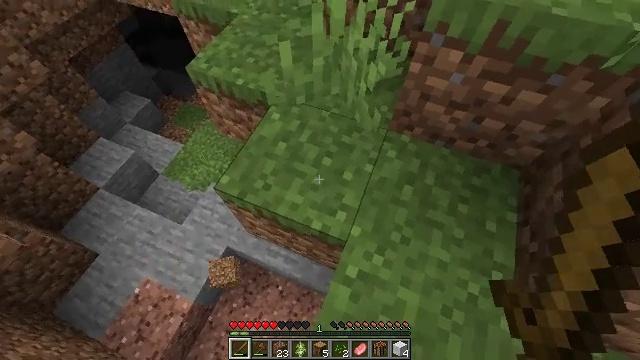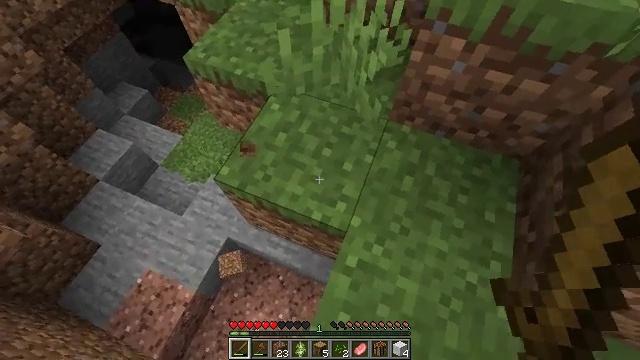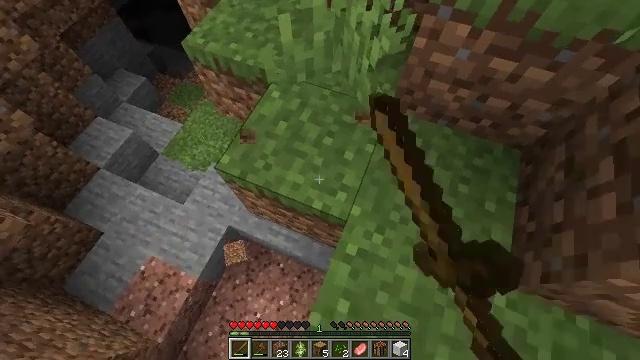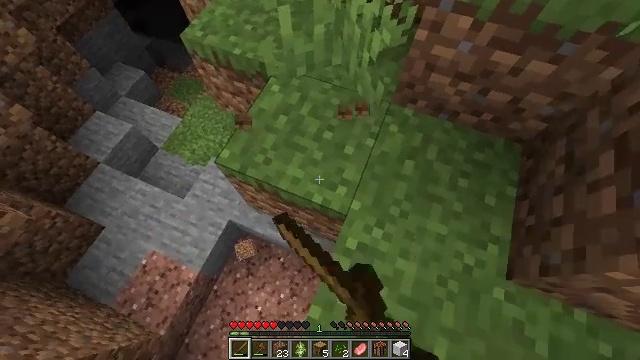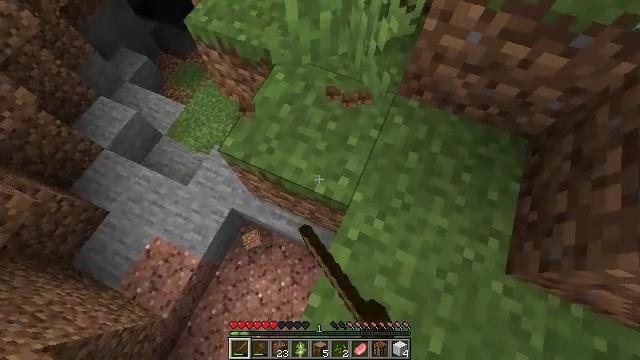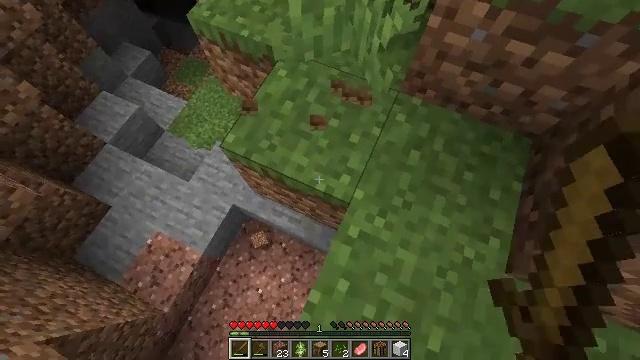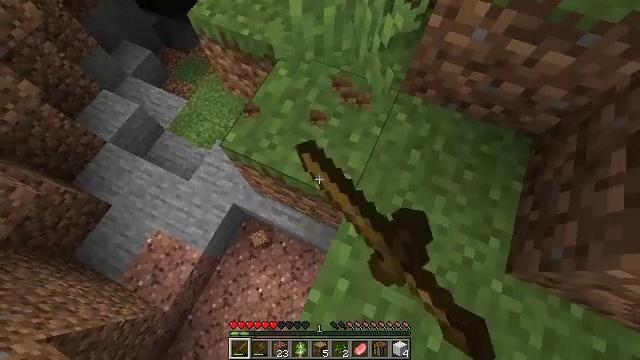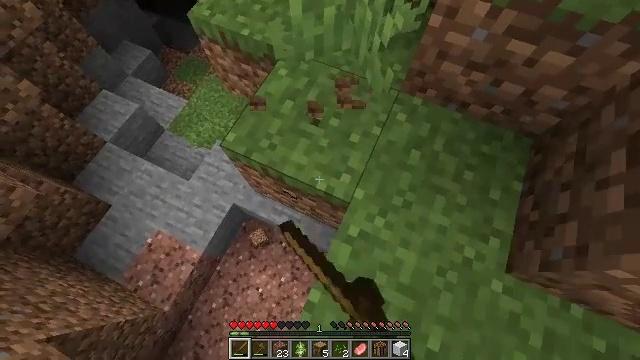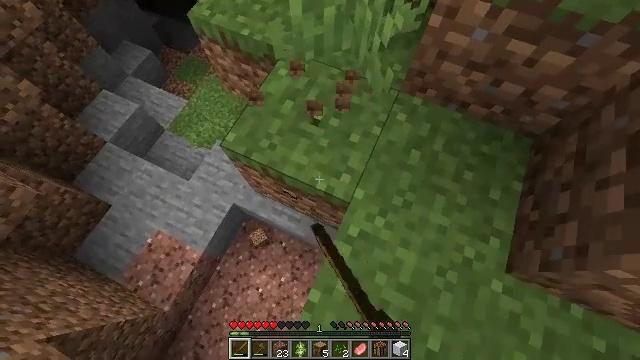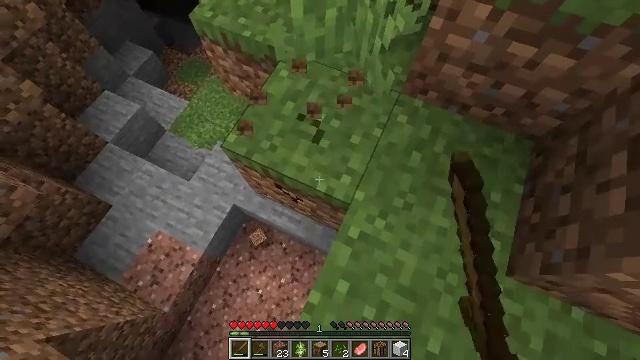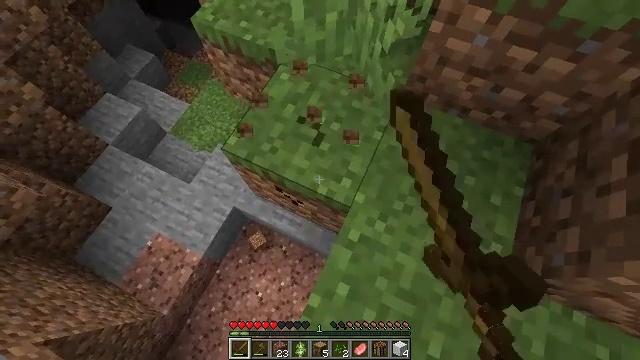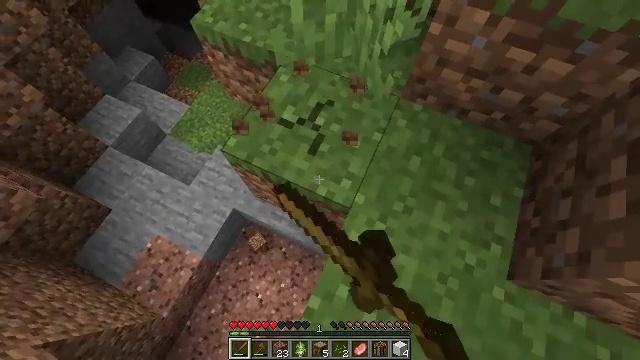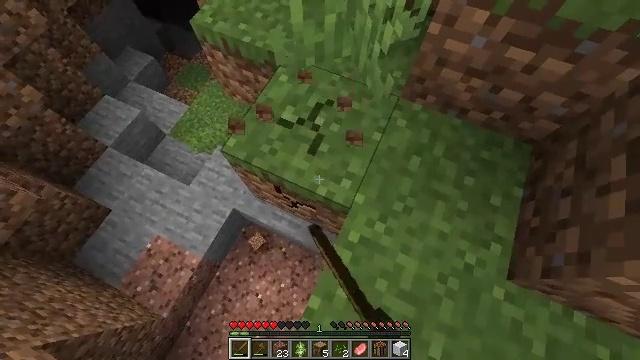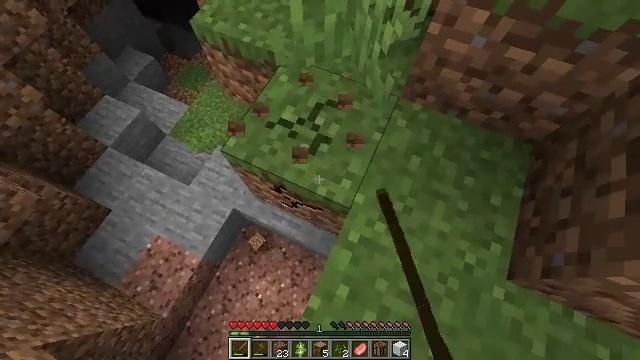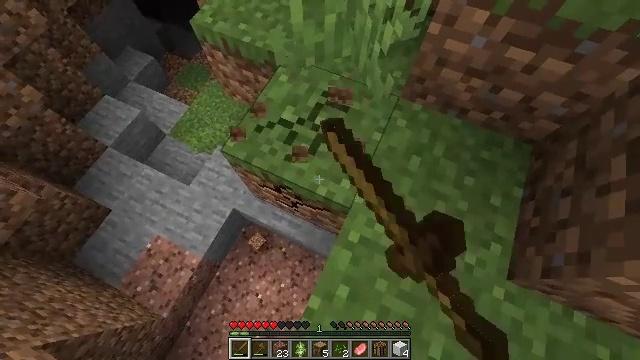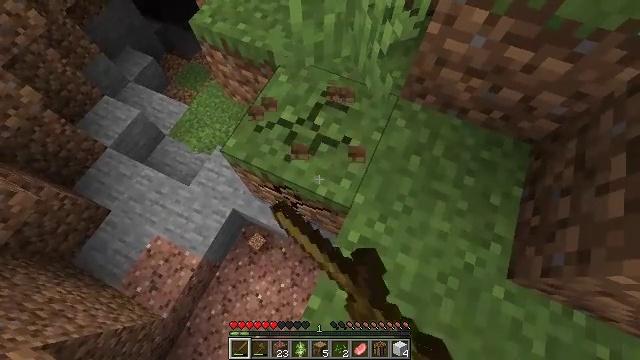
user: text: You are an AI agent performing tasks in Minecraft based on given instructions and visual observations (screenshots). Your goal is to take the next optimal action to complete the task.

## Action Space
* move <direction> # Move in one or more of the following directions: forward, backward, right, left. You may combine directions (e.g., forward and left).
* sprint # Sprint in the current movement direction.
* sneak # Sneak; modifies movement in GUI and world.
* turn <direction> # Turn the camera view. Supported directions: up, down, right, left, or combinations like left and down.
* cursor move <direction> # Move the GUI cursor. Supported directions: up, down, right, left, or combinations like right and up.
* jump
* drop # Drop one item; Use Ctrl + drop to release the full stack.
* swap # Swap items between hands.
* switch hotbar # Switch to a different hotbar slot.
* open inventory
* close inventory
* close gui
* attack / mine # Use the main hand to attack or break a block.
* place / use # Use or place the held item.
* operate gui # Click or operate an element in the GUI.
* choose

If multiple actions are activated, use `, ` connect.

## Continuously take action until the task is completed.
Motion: motion action
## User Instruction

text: Harvest grass block to clear the area.
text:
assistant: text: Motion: turn down, attack / mine
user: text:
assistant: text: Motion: turn down, attack / mine
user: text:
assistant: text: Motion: turn down, attack / mine
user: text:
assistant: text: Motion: turn left and down, attack / mine
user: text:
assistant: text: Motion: attack / mine
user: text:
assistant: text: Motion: attack / mine
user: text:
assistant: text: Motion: attack / mine
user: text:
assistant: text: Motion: attack / mine
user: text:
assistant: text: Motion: attack / mine
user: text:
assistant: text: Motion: attack / mine
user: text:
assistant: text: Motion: attack / mine
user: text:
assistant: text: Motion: attack / mine
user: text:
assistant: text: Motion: attack / mine
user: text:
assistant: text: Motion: attack / mine
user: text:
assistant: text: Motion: attack / mine
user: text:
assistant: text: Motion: attack / mine
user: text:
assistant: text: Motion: attack / mine
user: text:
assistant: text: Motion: attack / mine
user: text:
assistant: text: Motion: attack / mine
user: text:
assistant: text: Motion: attack / mine
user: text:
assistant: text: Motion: attack / mine
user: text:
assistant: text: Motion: attack / mine
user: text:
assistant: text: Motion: move forward, attack / mine
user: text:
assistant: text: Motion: move forward, attack / mine
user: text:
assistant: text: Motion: move forward, attack / mine
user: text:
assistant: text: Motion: move forward, attack / mine
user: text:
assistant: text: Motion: move forward, attack / mine
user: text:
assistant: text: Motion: attack / mine